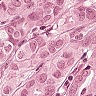
Metastatic tissue present: yes